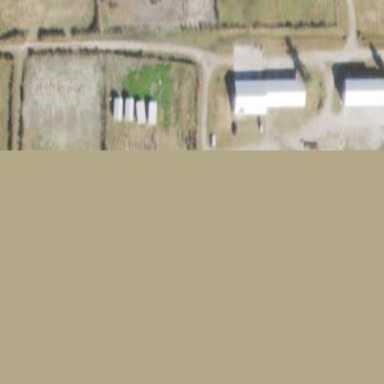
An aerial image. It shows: Poultry farmyard is depicted in the image.